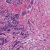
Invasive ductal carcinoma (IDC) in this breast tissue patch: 1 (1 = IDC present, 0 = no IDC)